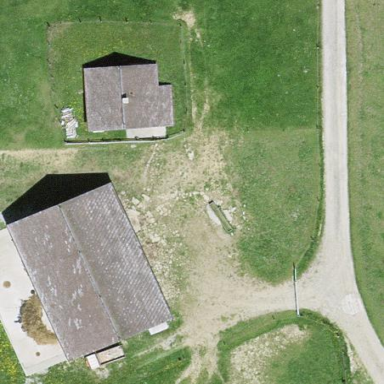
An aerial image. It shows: Farm auxiliary building.